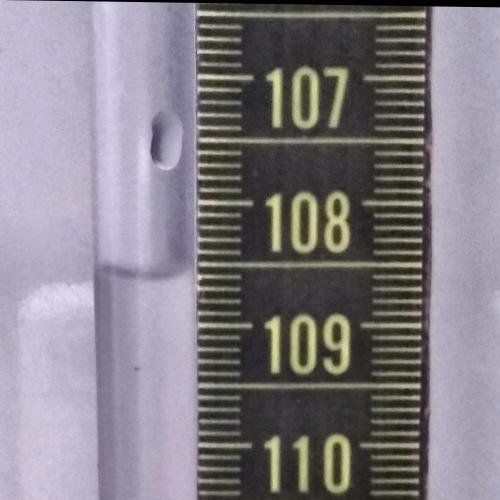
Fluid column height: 108.6 cm